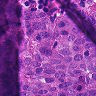
Metastatic tissue present: yes